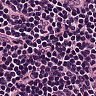
Metastatic tissue present: no